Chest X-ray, AP view. Patient: 46 years old, sex M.
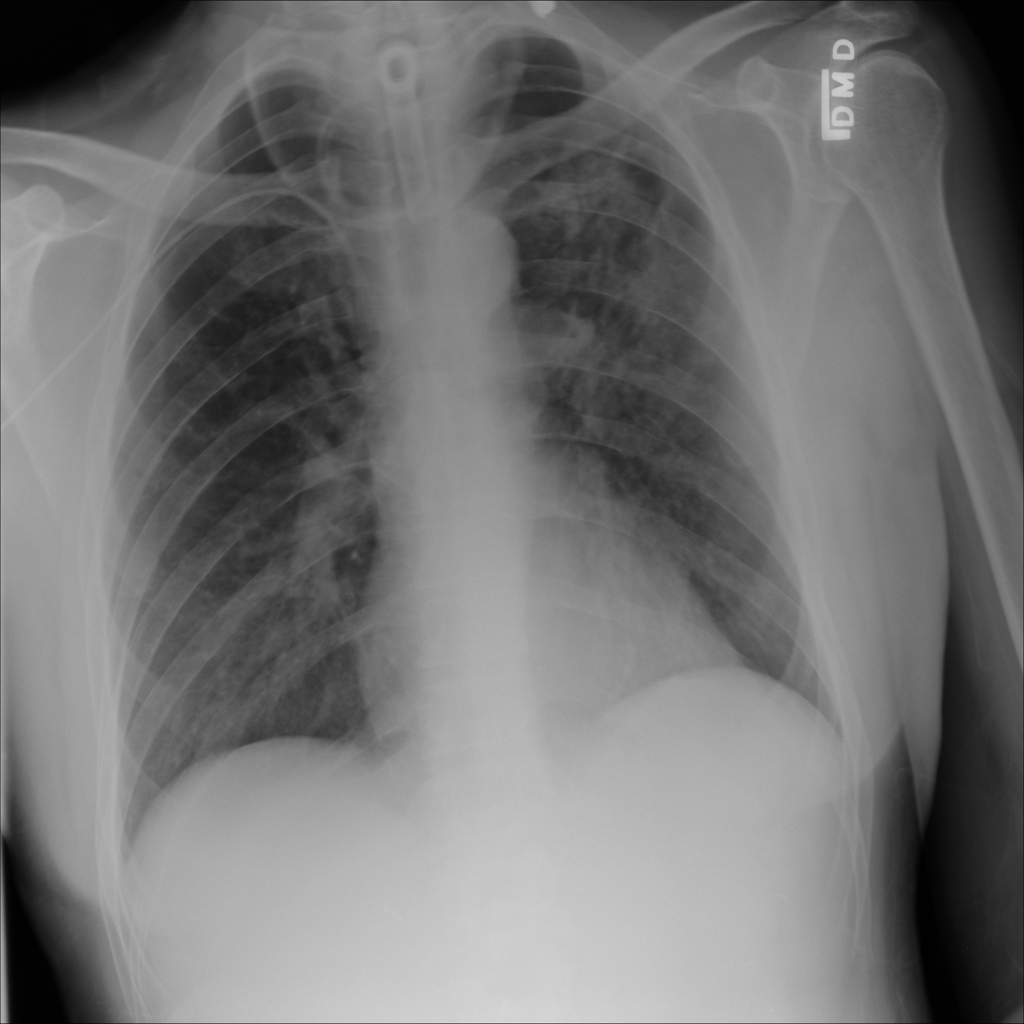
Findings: Infiltration